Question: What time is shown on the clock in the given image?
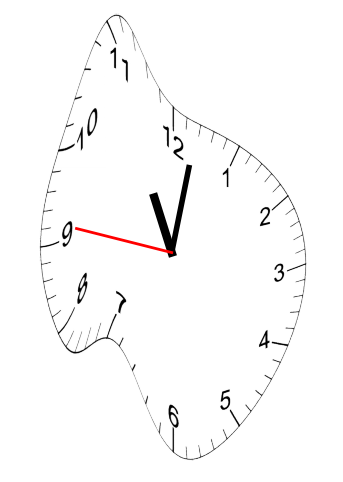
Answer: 11:01:46